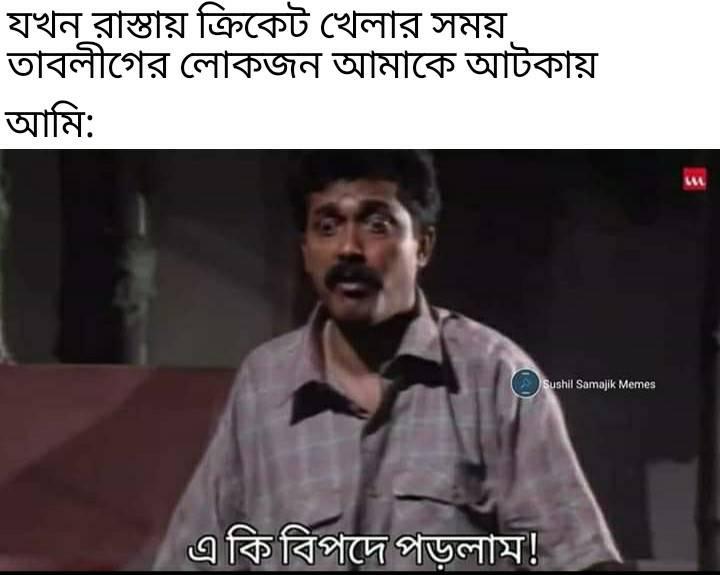
Caption: যখন রাস্তায় ক্রিকেট খেলার সময় তাবলীগের লোকজন আমাকে আটকায়     আমি   এ কি বিপদে পড়লাম !
Label: non-hate